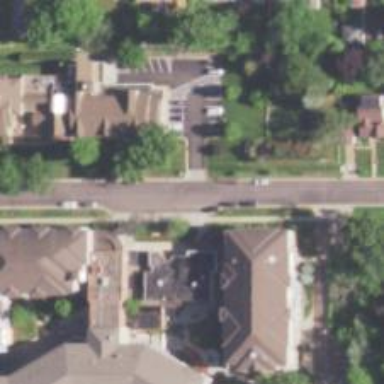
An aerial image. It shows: Residential road with sidewalk on the left side.